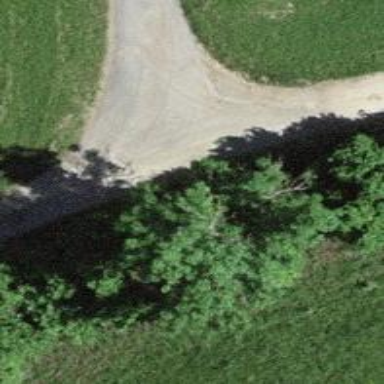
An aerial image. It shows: Unpaved track with grade2 tracktype.